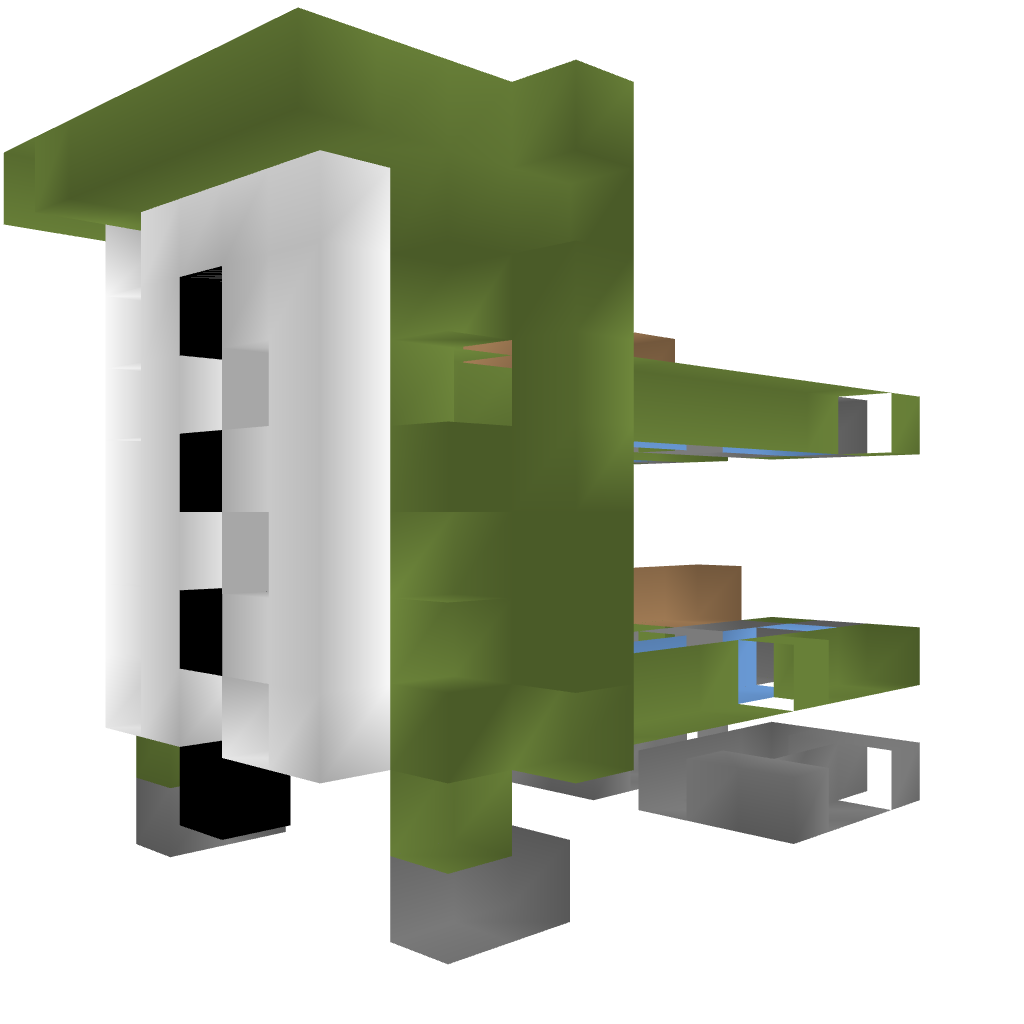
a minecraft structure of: multi tnt cannon(low range) bad low quality